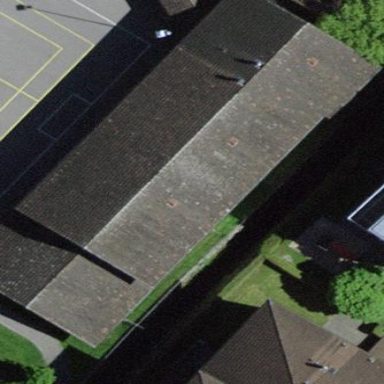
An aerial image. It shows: School building with school amenities.